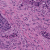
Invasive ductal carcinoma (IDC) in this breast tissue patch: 1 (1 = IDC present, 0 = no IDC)